Question: Ok, so I installed <URL> plugin for eclipse. I dragged all the stuff in it's features folder into eclipses, and all the stuff from it's plugin folder to eclipse's plugin folder. I also copied the site.xml into eclipse's main folder. But when I started eclipse and tried to view class files, they gave me a eclipse error. I tried uninstalling it, but it didn't show it was installed. I also tried removing the base files I copied, but it still gave me the same error.
The error, up close, is this:
'''
org.eclipse.core.runtime.CoreException: The Class File Viewer cannot handle the given input ('org.eclipse.ui.ide.FileStoreEditorInput').
at org.eclipse.jdt.internal.ui.javaeditor.ClassFileEditor.doSetInput(ClassFileEditor.java:652)
at org.eclipse.ui.texteditor.AbstractTextEditor$19.run(AbstractTextEditor.java:3200)
at org.eclipse.jface.operation.ModalContext.runInCurrentThread(ModalContext.java:464)
at org.eclipse.jface.operation.ModalContext.run(ModalContext.java:372)
at org.eclipse.jface.window.ApplicationWindow$1.run(ApplicationWindow.java:759)
at org.eclipse.swt.custom.BusyIndicator.showWhile(BusyIndicator.java:70)
at org.eclipse.jface.window.ApplicationWindow.run(ApplicationWindow.java:756)
at org.eclipse.ui.internal.WorkbenchWindow.run(WorkbenchWindow.java:2649)
at org.eclipse.ui.texteditor.AbstractTextEditor.internalInit(AbstractTextEditor.java:3218)
at org.eclipse.ui.texteditor.AbstractTextEditor.init(AbstractTextEditor.java:3245)
at org.eclipse.ui.internal.EditorManager.createSite(EditorManager.java:828)
at org.eclipse.ui.internal.EditorReference.createPartHelper(EditorReference.java:647)
at org.eclipse.ui.internal.EditorReference.createPart(EditorReference.java:465)
at org.eclipse.ui.internal.WorkbenchPartReference.getPart(WorkbenchPartReference.java:595)
at org.eclipse.ui.internal.EditorAreaHelper.setVisibleEditor(EditorAreaHelper.java:271)
at org.eclipse.ui.internal.EditorManager.setVisibleEditor(EditorManager.java:1459)
at org.eclipse.ui.internal.EditorManager$5.runWithException(EditorManager.java:972)
at org.eclipse.ui.internal.StartupThreading$StartupRunnable.run(StartupThreading.java:31)
at org.eclipse.swt.widgets.RunnableLock.run(RunnableLock.java:35)
at org.eclipse.swt.widgets.Synchronizer.runAsyncMessages(Synchronizer.java:135)
at org.eclipse.swt.widgets.Display.runAsyncMessages(Display.java:4140)
at org.eclipse.swt.widgets.Display.readAndDispatch(Display.java:3757)
at org.eclipse.ui.application.WorkbenchAdvisor.openWindows(WorkbenchAdvisor.java:803)
at org.eclipse.ui.internal.Workbench$33.runWithException(Workbench.java:1600)
at org.eclipse.ui.internal.StartupThreading$StartupRunnable.run(StartupThreading.java:31)
at org.eclipse.swt.widgets.RunnableLock.run(RunnableLock.java:35)
at org.eclipse.swt.widgets.Synchronizer.runAsyncMessages(Synchronizer.java:135)
at org.eclipse.swt.widgets.Display.runAsyncMessages(Display.java:4140)
at org.eclipse.swt.widgets.Display.readAndDispatch(Display.java:3757)
at org.eclipse.ui.internal.Workbench.runUI(Workbench.java:2609)
at org.eclipse.ui.internal.Workbench.access$4(Workbench.java:2499)
at org.eclipse.ui.internal.Workbench$7.run(Workbench.java:679)
at org.eclipse.core.databinding.observable.Realm.runWithDefault(Realm.java:332)
at org.eclipse.ui.internal.Workbench.createAndRunWorkbench(Workbench.java:668)
at org.eclipse.ui.PlatformUI.createAndRunWorkbench(PlatformUI.java:149)
at org.eclipse.ui.internal.ide.application.IDEApplication.start(IDEApplication.java:123)
at org.eclipse.equinox.internal.app.EclipseAppHandle.run(EclipseAppHandle.java:196)
at org.eclipse.core.runtime.internal.adaptor.EclipseAppLauncher.runApplication(EclipseAppLauncher.java:110)
at org.eclipse.core.runtime.internal.adaptor.EclipseAppLauncher.start(EclipseAppLauncher.java:79)
at org.eclipse.core.runtime.adaptor.EclipseStarter.run(EclipseStarter.java:344)
at org.eclipse.core.runtime.adaptor.EclipseStarter.run(EclipseStarter.java:179)
at sun.reflect.NativeMethodAccessorImpl.invoke0(Native Method)
at sun.reflect.NativeMethodAccessorImpl.invoke(Unknown Source)
at sun.reflect.DelegatingMethodAccessorImpl.invoke(Unknown Source)
at java.lang.reflect.Method.invoke(Unknown Source)
at org.eclipse.equinox.launcher.Main.invokeFramework(Main.java:622)
at org.eclipse.equinox.launcher.Main.basicRun(Main.java:577)
at org.eclipse.equinox.launcher.Main.run(Main.java:1410)
'''
And a screenshot of the screen is this:

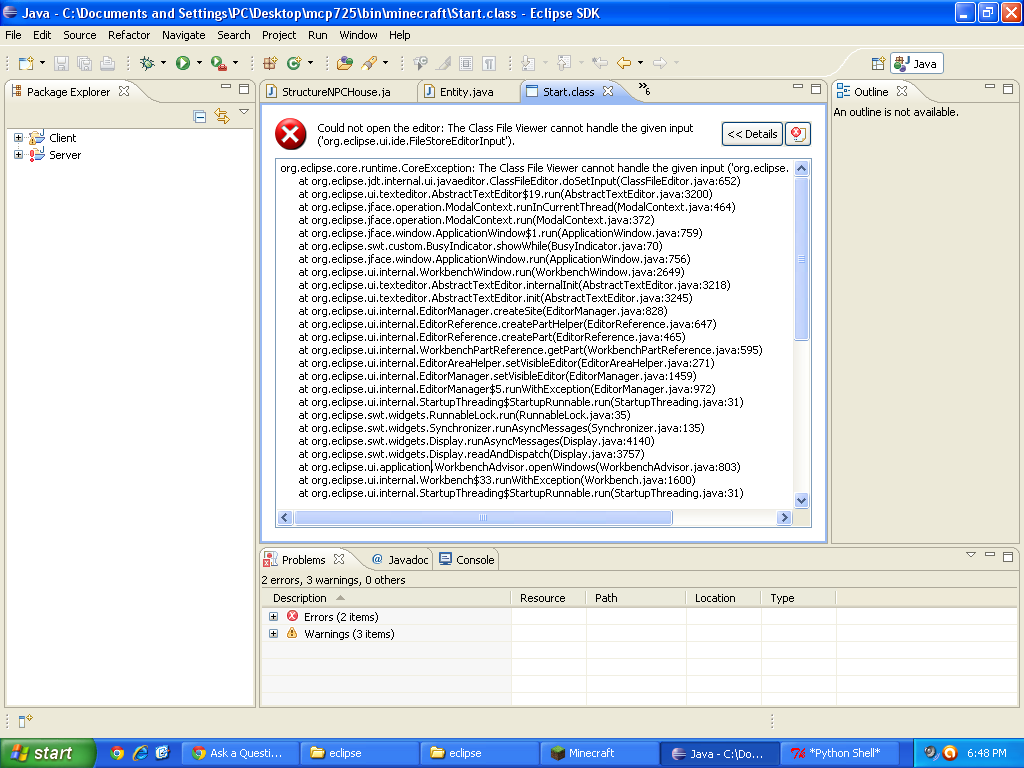
Answer: You have not installed the plugin the proper way, it most likely will not work. JD-Eclipse page tells you how to install it correctly. Even if you download archived 'Update Site', you must use the 'Install New Software...' dialog. The only thing you should do differently in given instructions is in 'New Repository' dialog instead of pasting the 'Update Site' URL into an input - click 'Archive...' button and select zip file you downloaded.
You should not have broken the whole installation by simply copying the jar files into respective folders, but apparently somehow it was corrupted or some bug exposed which threw the given Exception. Exception, actually, looks like it is the Standart JDT Class Editor which failed not the JD-Eclipse.
I suggest you shutdown Eclipse, delete all the files you copy pasted manually, launch it again and try to open some class file in the Workspace. If it works, try to install JD-Eclipse properly (including Microsoft Visual C++ 2008 Express Edition if you are on Windows). If it does not work, try re-installing Eclipse.